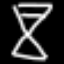
Label: hourglass